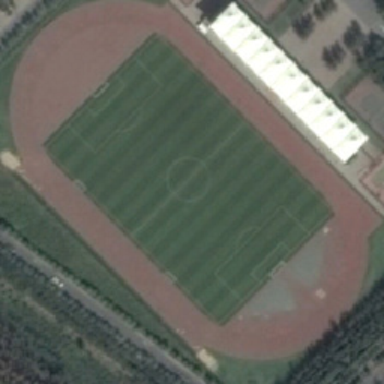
The road is between the football playground and the villa .